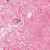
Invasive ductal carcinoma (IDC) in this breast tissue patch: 0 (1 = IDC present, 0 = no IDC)